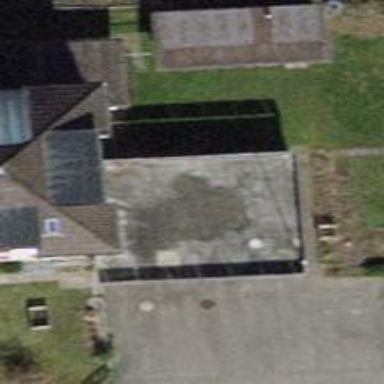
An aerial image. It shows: Group of garages.